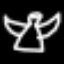
Label: angel